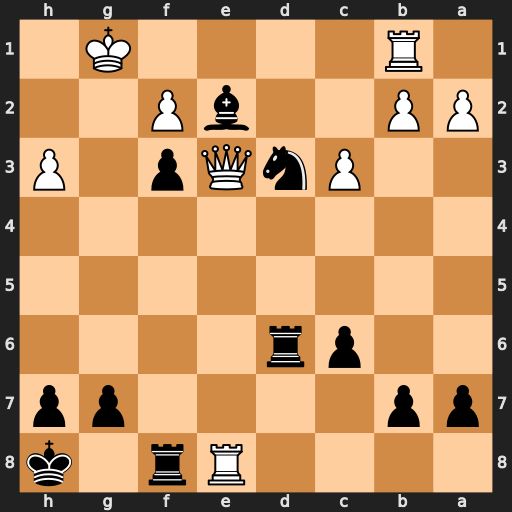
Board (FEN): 4Rr1k/pp4pp/2pr4/8/8/2PnQp1P/PP2bP2/1R4K1
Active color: b
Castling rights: -
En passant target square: -
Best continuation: Rg6+ Kh2 Rg2+ Kh1 Nxf2+ Qxf2 Rxe8